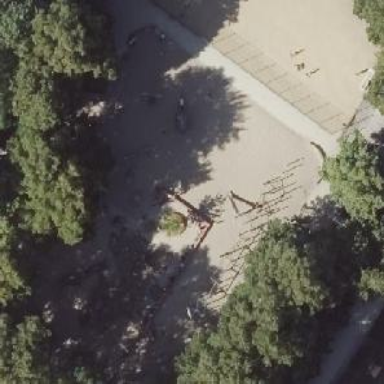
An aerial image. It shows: Playground featuring slide.